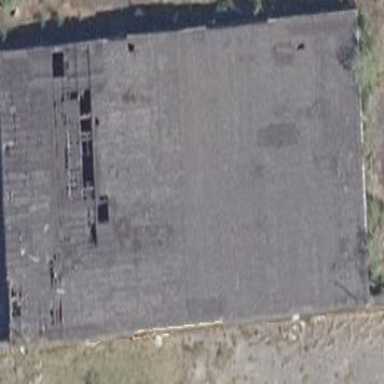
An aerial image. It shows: Hangar building.